Question: I have a graph where I am displaying three volume series (oil, gas, and water) using the left Y axis. I need to display another series for the number of wells on this graph using a different scale along the right axis. the code is shown below:
'''
$(document).ready(function() {
$("#tabs").tabs();
new Highcharts.Chart({
chart: {
renderTo: 'volume_chart',
type: 'line'
},
title: {
text: "#{title_text}"
},
xAxis: {
title: { text: 'Time Period' },
tickInterval: #{tick_interval},
categories: #{x_array},
showLastLabel: true,
labels: {
rotation: -45,
align: 'right',
style: {
font: 'normal 13px Verdana, sans-serif'
}
}
},
yAxis: {
title: { text: 'Volume' },
type: 'logarithmic'
},
tooltip: {
headerFormat: '<b>{series.name}</b><br />',
pointFormat: 'Period = {point.x}, Volume = {point.y}'
},
legend: {
layout: 'vertical',
align: 'right',
verticalAlign: 'top',
x: -20,
y: 100,
borderWidth: 0
},
plotOptions: {
series: {
marker: {
enabled: false,
states: {
hover: {
enabled: true
}
}
}
}
},
series: [{
name: 'Oil, bbl',
color: 'green',
data: #{oil_vol_array},
pointStart: 1
},{
name: "Gas, Mcf",
color: 'red',
data: #{gas_vol_array},
pointStart: 1
},{
name: 'Water, bbl',
color: 'blue',
data: #{water_vol_array},
pointStart: 1
}]
});
});
'''
See the three series for Oil, Gas, and Water volumes respectively. I need to put in another series for number of wells which uses the Y - axis on the right for displaying number of wells. This also needs to be a logarithmic type.
I would also like to suppress the last tickValue on the x-axis (please see the attached image:

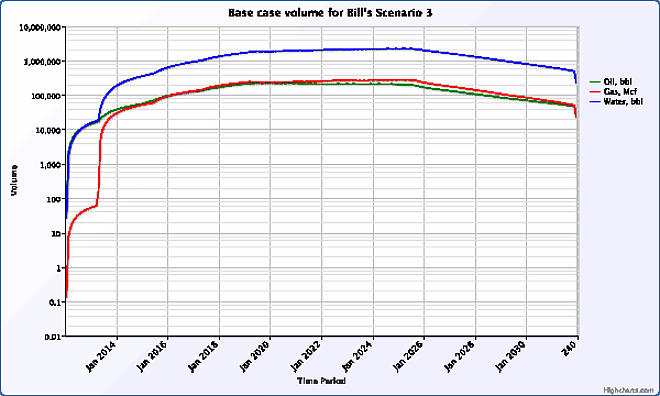
Answer: To display the number of wells on the right Y-Axis, you will need to set up a second Y-Axis. You'll need to change the yAxis into an array as below:
'''
yAxis: [{
title: { text: 'Volume' },
type: 'logarithmic'
},{
title: { text: 'Count' },
type: 'logarithmic'
}]
'''
Then, you need to specify the axis you are using for each series...otherwise it will default to the first series. 0 would be the Volume axis and 1 is the Count axis
'''
series: [{
name: 'Oil, bbl',
color: 'green',
data: #{oil_vol_array},
pointStart: 1
},{
name: "Gas, Mcf",
color: 'red',
data: #{gas_vol_array},
pointStart: 1
},{
name: 'Water, bbl',
color: 'blue',
data: #{water_vol_array},
pointStart: 1
},{
name: 'Wells',
color: 'yellow',
data: #{wells_vol_array},
pointStart: 1,
yAxis: 1
}]
'''
The <URL> has more options/info that may be helpful.
You can suppress the final category from being displayed easily enough, not sure how you would suppress the actual tick though. Probably the easiest way is to define a list of categories you don't want to display the tickValue for, then add a formatter to the xAxis labels option:
'''
var lastCategory = 'Jan 2040';
labels: {
rotation: -45,
align: 'right',
style: {
font: 'normal 13px Verdana, sans-serif'
},
formatter: function()
{
return (this.value != lastCategory) ? this.value : '';
}
}
'''
You can do a couple of things here, you can simply change the tooltip option to (as per this <URL>:
'''
tooltip: {
shared: true
},
'''
Or you can go a bit fancier and specify a formatter as shown in <URL>.
I highly recommend the <URL> it's pretty well laid out with a number of good demos